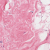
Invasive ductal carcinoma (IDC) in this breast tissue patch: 0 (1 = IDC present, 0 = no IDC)